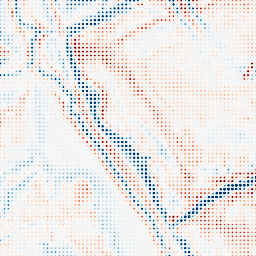
Category: multiscale
Decomposition family: dog
Decomposition parameters: sigma_low: 2
sigma_high: 5
Upsampling method: sinc_blackman
Upsampling parameters: scale: 8
kernel_size: 4
Upsampling scale: 8